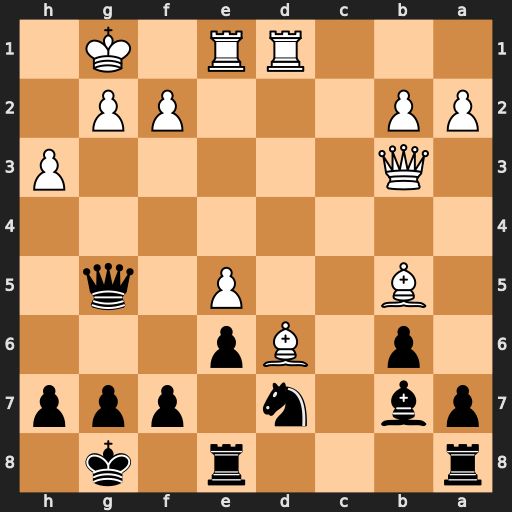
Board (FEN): r3r1k1/pb1n1ppp/1p1Bp3/1B2P1q1/8/1Q5P/PP3PP1/3RR1K1
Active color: b
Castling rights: -
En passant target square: -
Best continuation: Qxg2#